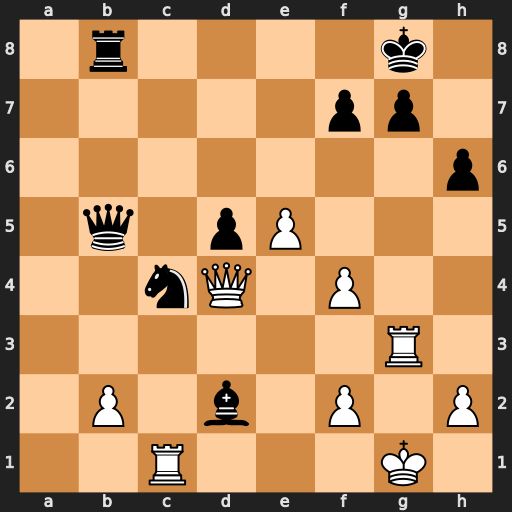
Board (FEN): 1r4k1/5pp1/7p/1q1pP3/2nQ1P2/6R1/1P1b1P1P/2R3K1
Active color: w
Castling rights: -
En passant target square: -
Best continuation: e6 Qxb2 exf7+